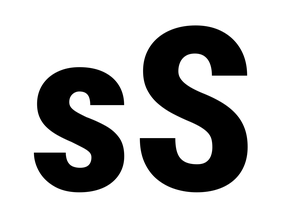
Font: Roboto_Condensed_ExtraBold